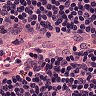
Metastatic tissue present: no